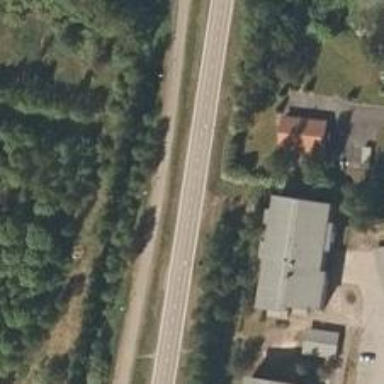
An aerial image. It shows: Secondary road with separate cycle track and asphalt surface.